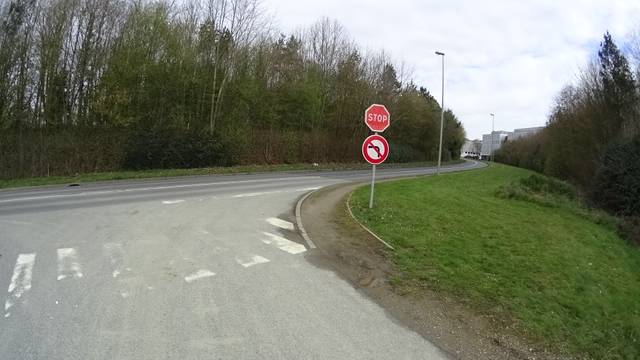
Region: France
Coordinates: 48.132, -1.621